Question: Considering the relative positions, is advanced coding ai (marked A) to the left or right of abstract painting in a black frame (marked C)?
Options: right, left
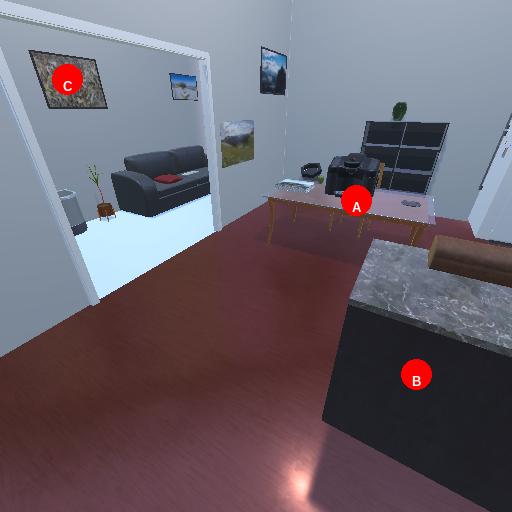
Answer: right